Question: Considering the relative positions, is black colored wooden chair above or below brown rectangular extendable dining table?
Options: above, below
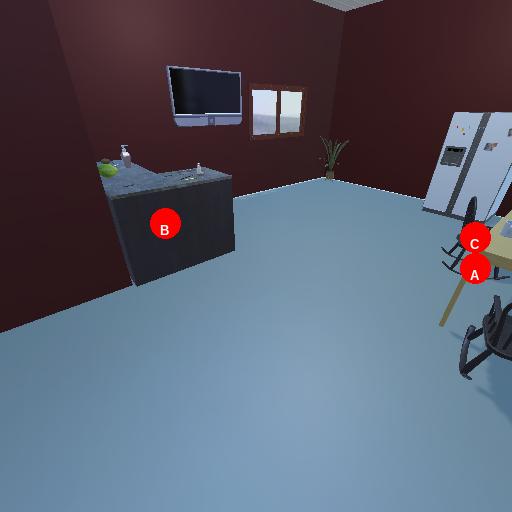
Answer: above